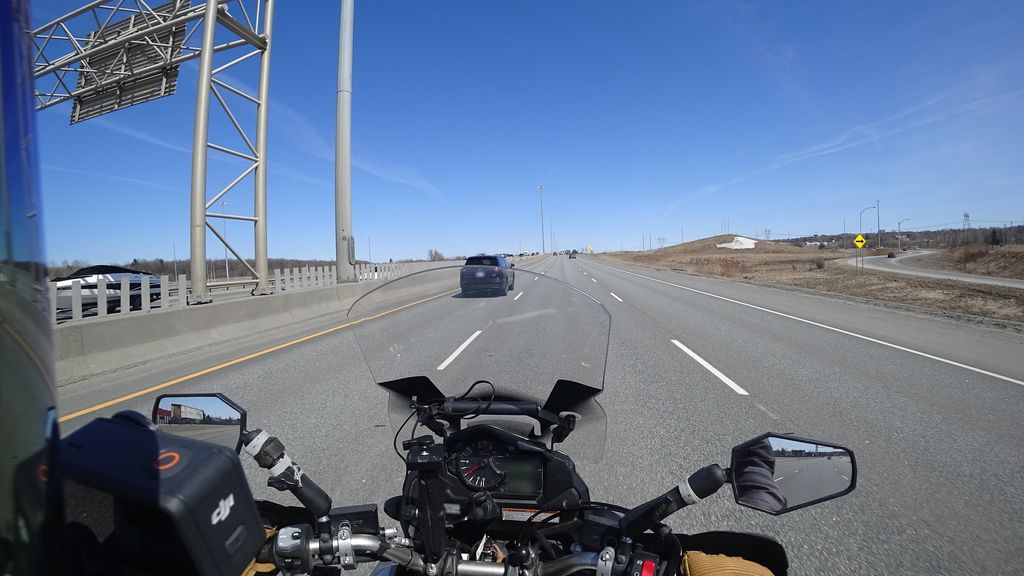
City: quebec_city